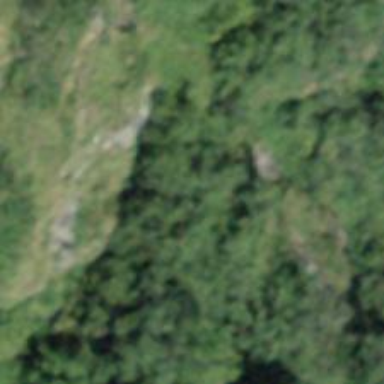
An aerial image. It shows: Cliff in nature.